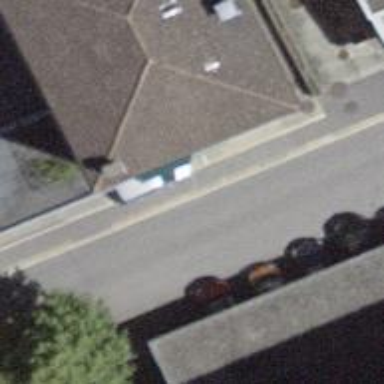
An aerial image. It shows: Car shop that provides both dealer and repair services.